Question: I have created an API Server using ASP.NET Core 2.1. One of the steps involves an OAuth Code Grant with the DocuSign API.
When I go to the Login route, the server authenticates the users perfectly fine, the Auth token exists in the response and the user can do everything they need to.
However, On the users first "Login" (Or if they've cleared the cache), when DocuSign has logged in the user and returns them to the Callback URL, a 500 error is thrown.
Startup.cs
'''
.AddOAuth("DocuSign", options =>
{
options.ClientId = Configuration["ApplicationSettings:ConnectionSettings:DocuSign:ClientID"];
options.ClientSecret = Configuration["ApplicationSettings:ConnectionSettings:DocuSign:SecretKey"];
options.CallbackPath = new PathString("/ds/callback");
options.AuthorizationEndpoint = Configuration["ApplicationSettings:ConnectionSettings:DocuSign:AuthorizationEndpoint"];
options.TokenEndpoint = Configuration["ApplicationSettings:ConnectionSettings:DocuSign:TokenEndpoint"];
options.UserInformationEndpoint = Configuration["ApplicationSettings:ConnectionSettings:DocuSign:UserInformationEndpoint"];
options.Scope.Add("signature");
options.SaveTokens = true;
options.ClaimActions.Clear();
options.ClaimActions.MapJsonKey(ClaimTypes.NameIdentifier, "sub");
options.ClaimActions.MapJsonKey(ClaimTypes.Name, "name");
options.ClaimActions.MapJsonKey("accounts", "accounts");
options.ClaimActions.MapCustomJson("account_id", obj => ExtractDefaultAccountValue(obj, "account_id"));
options.ClaimActions.MapCustomJson("account_name", obj => ExtractDefaultAccountValue(obj, "account_name"));
options.ClaimActions.MapCustomJson("base_uri", obj => ExtractDefaultAccountValue(obj, "base_uri"));
options.ClaimActions.MapJsonKey("access_token", "access_token");
options.ClaimActions.MapJsonKey("refresh_token", "refresh_token");
options.ClaimActions.MapJsonKey("expires_in", "expires_in");
options.Events = new OAuthEvents
{
OnCreatingTicket = async context =>
{
var request = new HttpRequestMessage(HttpMethod.Get, context.Options.UserInformationEndpoint);
request.Headers.Accept.Add(new MediaTypeWithQualityHeaderValue("application/json"));
request.Headers.Authorization = new AuthenticationHeaderValue("Bearer", context.AccessToken);
var response = await context.Backchannel.SendAsync(request, HttpCompletionOption.ResponseHeadersRead, context.HttpContext.RequestAborted);
response.EnsureSuccessStatusCode();
var user = JObject.Parse(await response.Content.ReadAsStringAsync());
user.Add("access_token", context.AccessToken);
user.Add("refresh_token", context.RefreshToken);
user.Add("expires_in", DateTime.Now.Add(context.ExpiresIn.Value).ToString());
context.RunClaimActions(user);
context.Response.Redirect("/api/values");
},
OnRemoteFailure = context =>
{
context.HandleResponse();
context.Response.StatusCode = 500;
Console.WriteLine(context.Failure.ToString());
return Task.FromResult(0);
},
};
});
'''
The error thrown by OAuth is:
'Error from RemoteAuthentication: The oauth state is missing or invalid..'
Using Fiddler I inspected the request parameters and it seems like OAuth isn't stitching on the "state" parameter.

Is there anyway to add this parameter? Or even a way to just completely ignore it?
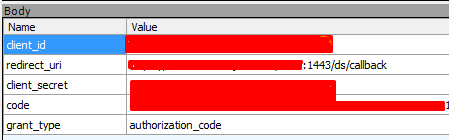
Answer: state is an optional parameter to pass any sort of additional data that will be later passed back to your app in the redirect uri. Can you try to add the &state= in your request and see if that fixes the issue?